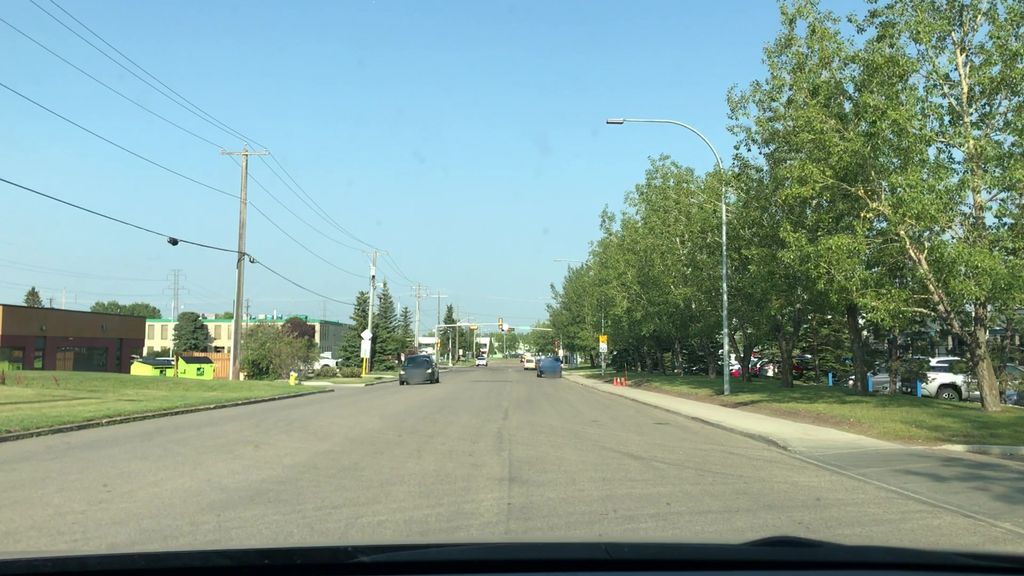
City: edmonton